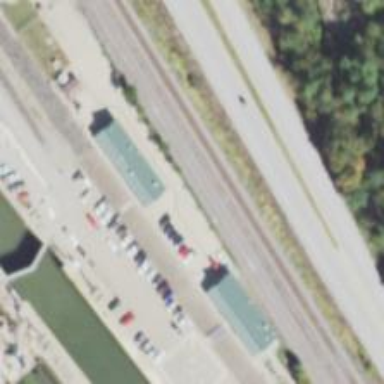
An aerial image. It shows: Railway siding for service.